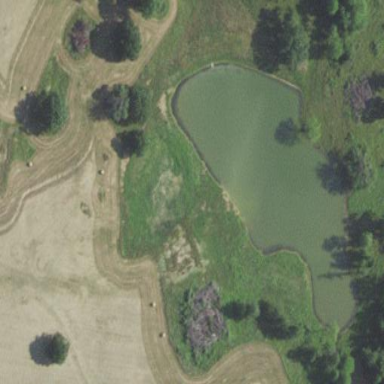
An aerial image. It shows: Pond surrounded by natural water.